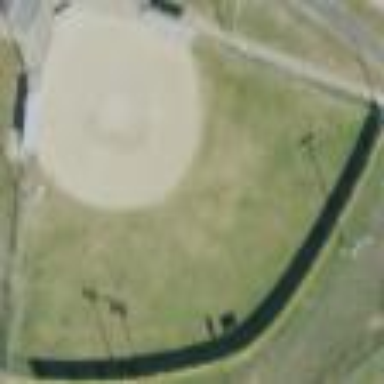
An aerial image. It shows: Baseball pitch for leisure land activities.